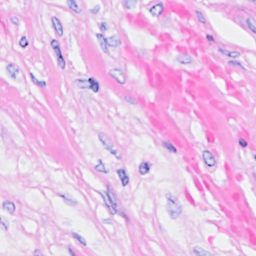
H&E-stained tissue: Breast